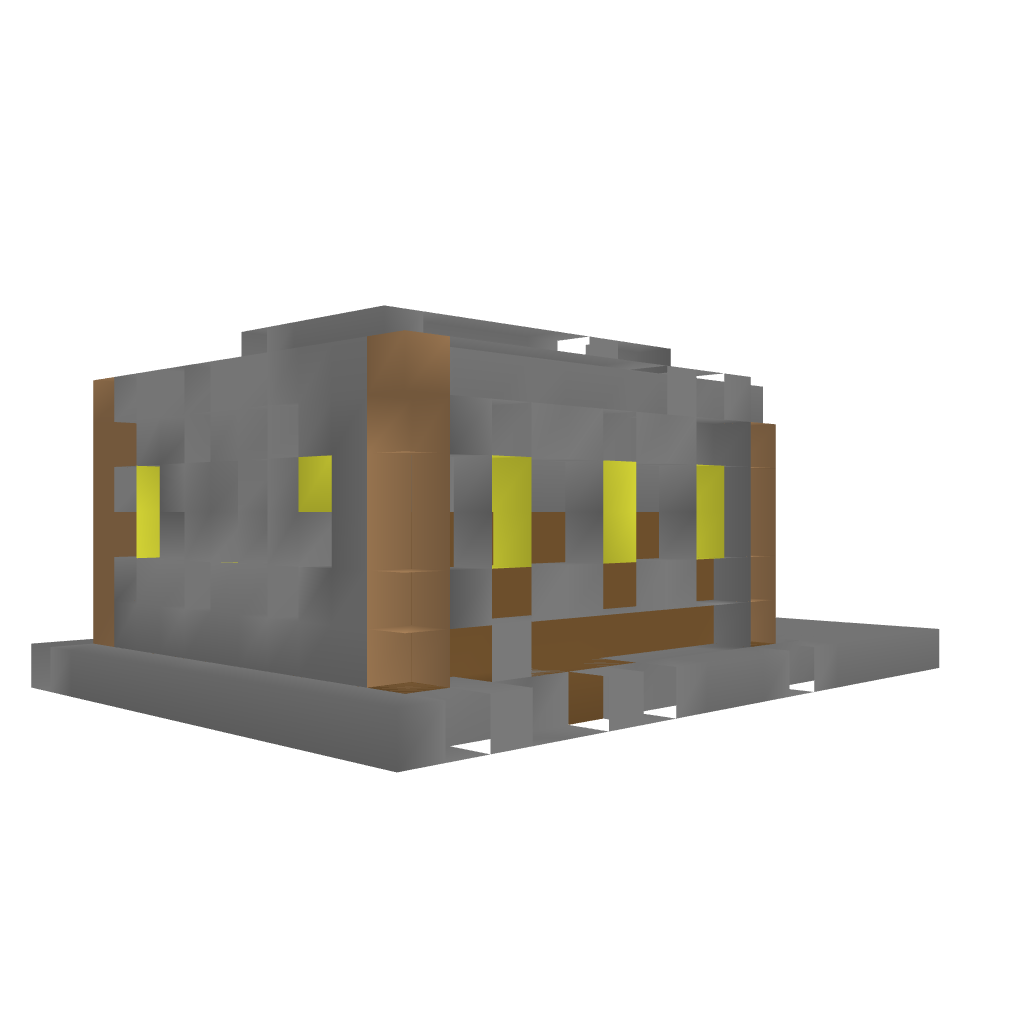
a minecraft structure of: Farm sugarcane good quality